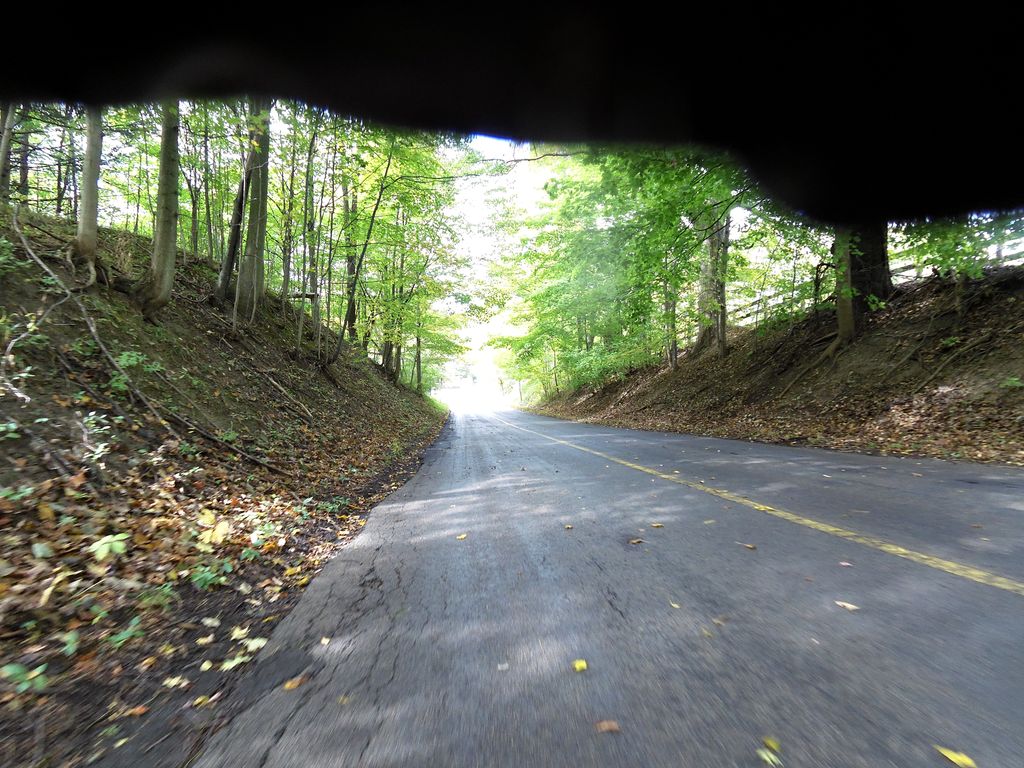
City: hamilton